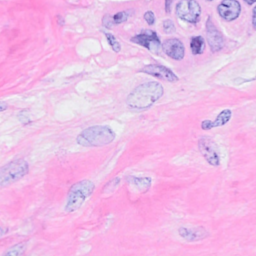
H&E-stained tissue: Breast